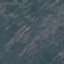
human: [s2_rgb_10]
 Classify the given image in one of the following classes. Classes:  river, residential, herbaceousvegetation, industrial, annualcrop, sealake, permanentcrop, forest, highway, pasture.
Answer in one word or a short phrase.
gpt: HerbaceousVegetation